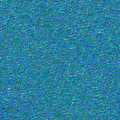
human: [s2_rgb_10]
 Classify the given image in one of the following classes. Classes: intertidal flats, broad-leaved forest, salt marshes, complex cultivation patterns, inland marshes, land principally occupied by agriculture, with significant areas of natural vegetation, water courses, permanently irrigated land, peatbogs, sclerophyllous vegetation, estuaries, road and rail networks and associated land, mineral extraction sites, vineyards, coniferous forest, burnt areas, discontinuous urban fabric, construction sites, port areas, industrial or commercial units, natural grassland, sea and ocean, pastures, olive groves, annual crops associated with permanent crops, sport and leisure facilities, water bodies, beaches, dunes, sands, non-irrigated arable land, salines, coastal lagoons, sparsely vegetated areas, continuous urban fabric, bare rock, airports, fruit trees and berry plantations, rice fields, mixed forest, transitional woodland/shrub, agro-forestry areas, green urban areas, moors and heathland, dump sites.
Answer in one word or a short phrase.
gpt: sea and ocean